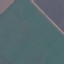
Land use / land cover: AnnualCrop